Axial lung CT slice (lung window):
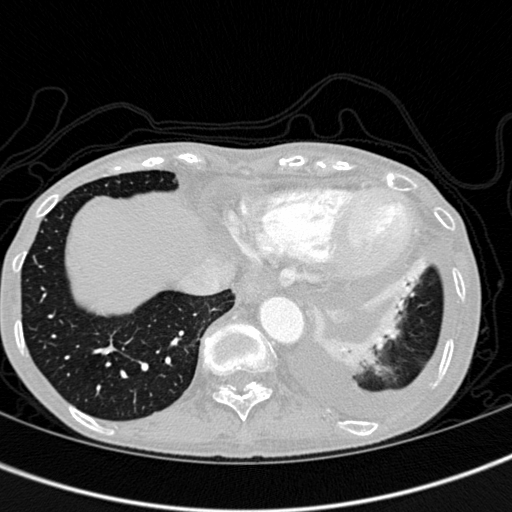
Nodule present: no